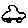
Label: car